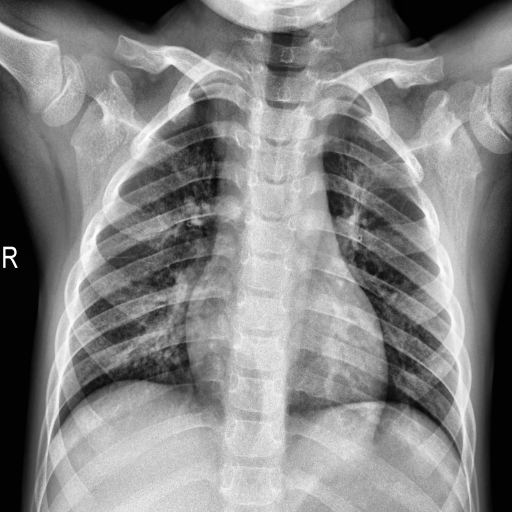
Finding: NORMAL